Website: walmart
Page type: cart
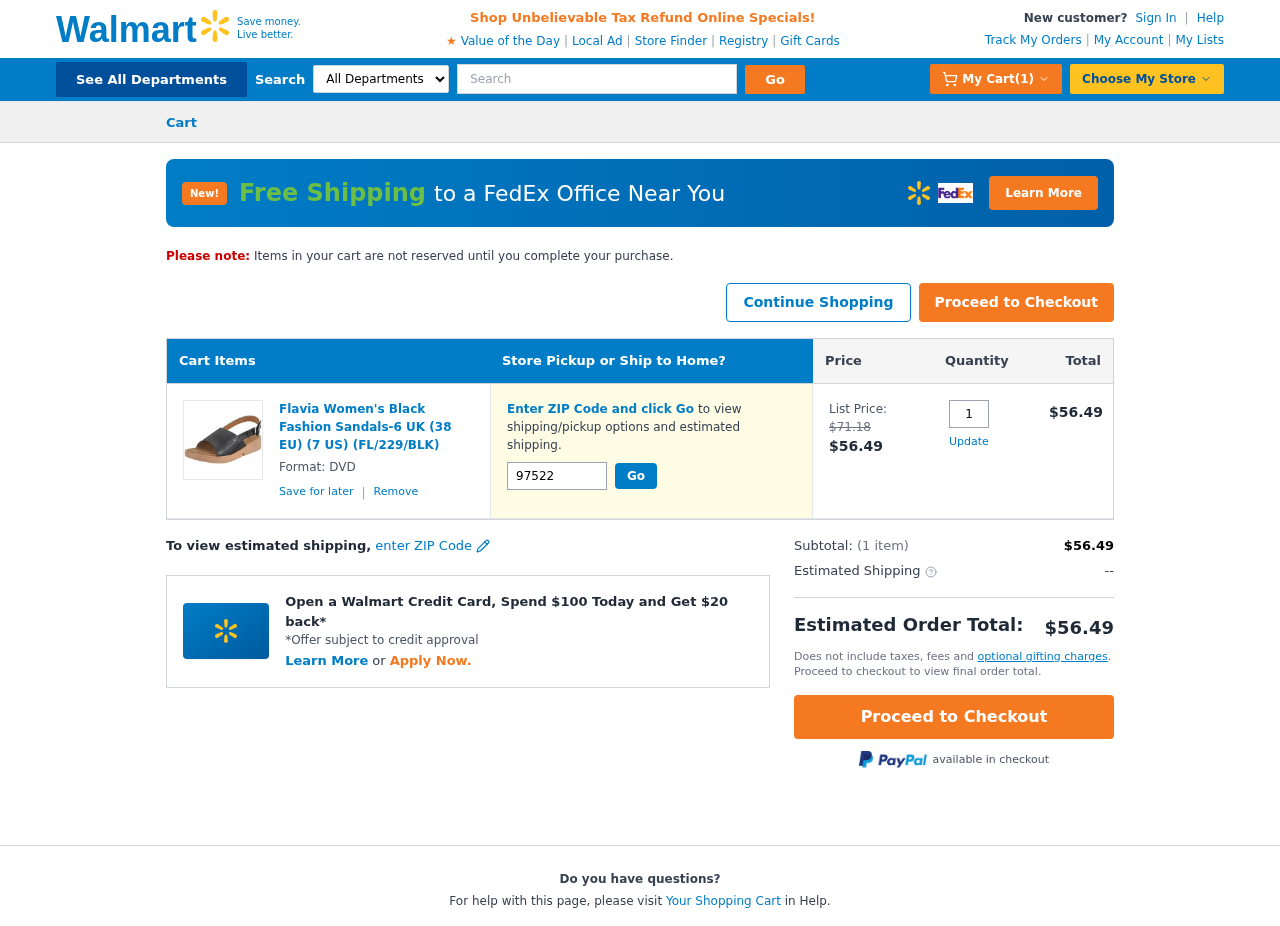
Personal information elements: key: PII_POSTCODE
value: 97522
Product elements: key: PRODUCT1_NAME
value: Flavia Women's Black Fashion Sandals-6 UK (38 EU) (7 US) (FL/229/BLK)
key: PRODUCT1_PRICE
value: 56.49
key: PRODUCT1_QUANTITY
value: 1
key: PRODUCT1_ORIGINAL_PRICE
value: $71.18
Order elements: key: ORDER_NUM_ITEMS
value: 1
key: ORDER_SUBTOTAL
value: $56.49
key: ORDER_TOTAL
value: $56.49
Search elements: key: HEADER_SEARCH
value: Search